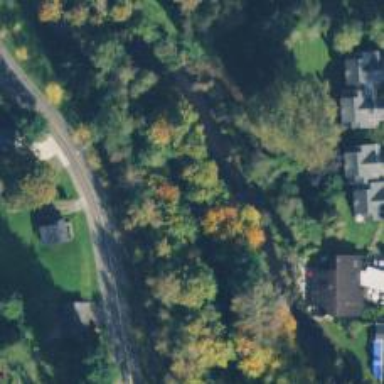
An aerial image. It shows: Abandoned railway path.